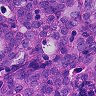
Metastatic tissue present: yes